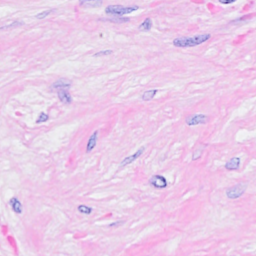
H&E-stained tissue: Breast